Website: lowes
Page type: billing-address
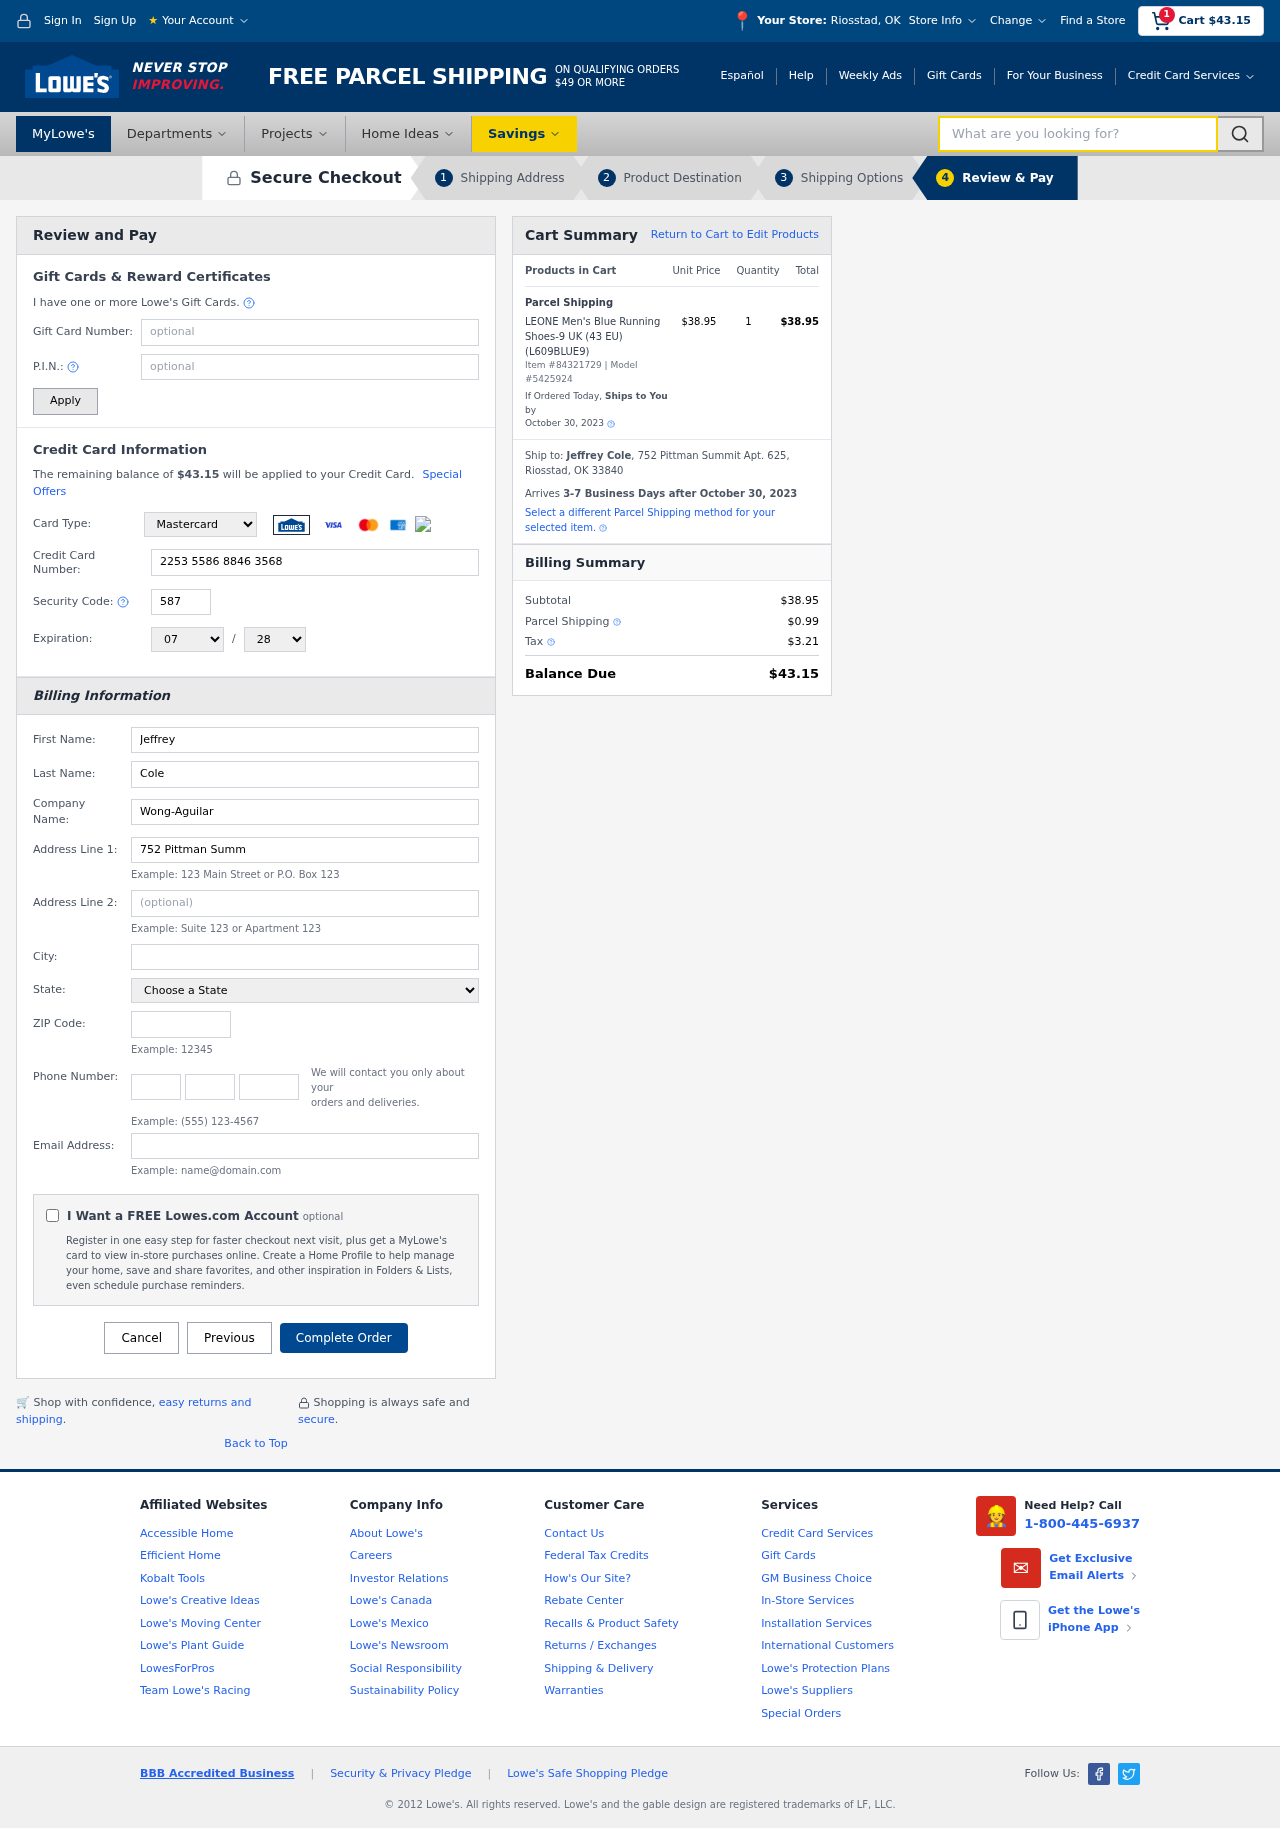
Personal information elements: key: PII_CARD_CVV
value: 587
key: PII_CARD_EXPIRY_MONTH
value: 07
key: PII_CARD_EXPIRY_YEAR
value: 28
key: PII_CARD_NUMBER
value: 2253 5586 8846 3568
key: PII_CARD_TYPE
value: Mastercard
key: PII_CITY
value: Riosstad
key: PII_CITY_STATE
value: Riosstad, OK
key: PII_COMPANY
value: Wong-Aguilar
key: PII_EMAIL
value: jeffrey.cole@hotmail.com
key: PII_FIRSTNAME
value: Jeffrey
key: PII_FULLNAME
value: Jeffrey Cole
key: PII_LASTNAME
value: Cole
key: PII_PHONE_AREA
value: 339
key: PII_PHONE_PREFIX
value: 925
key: PII_PHONE_SUFFIX
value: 8556
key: PII_POSTCODE
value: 33840
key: PII_STATE
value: Oklahoma
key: PII_STREET
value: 752 Pittman Summit Apt. 625
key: PII_STREET2
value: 5227 Mark Villages Suite 137
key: PII_CITY_STATE_ZIP
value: Riosstad, OK 33840
Product elements: key: PRODUCT1_NAME
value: LEONE Men's Blue Running Shoes-9 UK (43 EU) (L609BLUE9)
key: PRODUCT1_PRICE
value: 38.95
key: PRODUCT1_QUANTITY
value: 1
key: PRODUCT_ITEM_NUMBER
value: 84321729
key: PRODUCT_MODEL_NUMBER
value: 5425924
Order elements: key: ORDER_SUBTOTAL
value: $43.15
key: ORDER_TOTAL
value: $43.15
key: ORDER_SHIPPING_DATE
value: October 30, 2023
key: ORDER_SUBTOTAL
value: $38.95
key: ORDER_DELIVERY_DATE
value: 3-7 Business Days after October 30, 2023
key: ORDER_SHIPPING_DATE2
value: October 30, 2023
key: ORDER_SUBTOTAL2
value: $38.95
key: ORDER_SHIPPING_COST
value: $0.99
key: ORDER_TAX
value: $3.21
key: ORDER_TOTAL2
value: $43.15
Search elements: key: HEADER_SEARCH
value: What are you looking for?